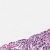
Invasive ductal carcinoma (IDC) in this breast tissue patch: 1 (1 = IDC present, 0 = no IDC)